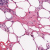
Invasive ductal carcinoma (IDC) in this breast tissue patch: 0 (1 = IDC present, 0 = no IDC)